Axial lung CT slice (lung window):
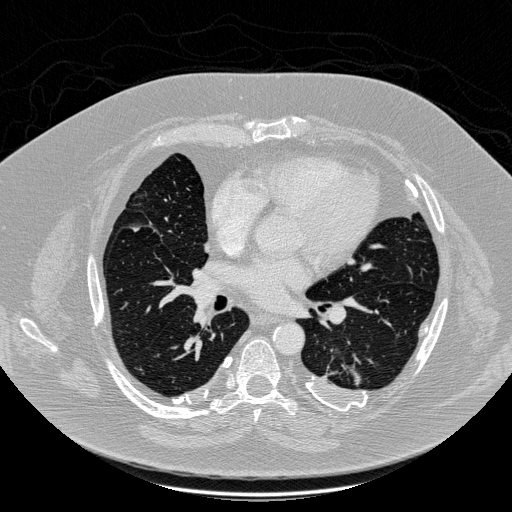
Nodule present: yes
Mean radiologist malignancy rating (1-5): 1